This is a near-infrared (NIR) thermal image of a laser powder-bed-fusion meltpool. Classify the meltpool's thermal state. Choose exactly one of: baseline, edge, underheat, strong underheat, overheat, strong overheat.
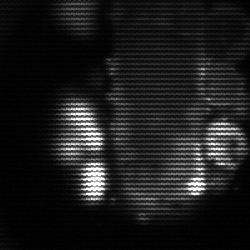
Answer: strong underheat